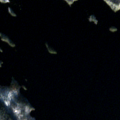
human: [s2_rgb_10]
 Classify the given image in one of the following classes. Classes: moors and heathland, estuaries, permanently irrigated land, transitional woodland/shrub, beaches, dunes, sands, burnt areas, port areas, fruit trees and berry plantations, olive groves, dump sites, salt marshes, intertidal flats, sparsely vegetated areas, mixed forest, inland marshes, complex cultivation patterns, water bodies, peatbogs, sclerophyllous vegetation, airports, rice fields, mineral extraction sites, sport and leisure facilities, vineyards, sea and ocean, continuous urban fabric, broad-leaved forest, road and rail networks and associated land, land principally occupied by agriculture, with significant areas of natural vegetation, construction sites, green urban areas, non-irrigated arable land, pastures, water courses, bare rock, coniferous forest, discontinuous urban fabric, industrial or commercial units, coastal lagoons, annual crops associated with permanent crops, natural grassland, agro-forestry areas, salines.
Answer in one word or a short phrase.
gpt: mixed forest, water bodies